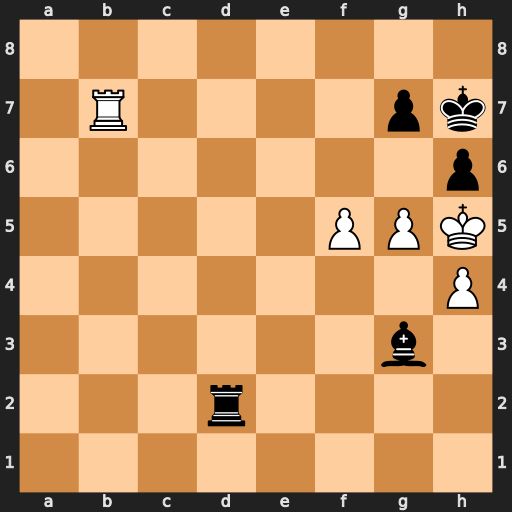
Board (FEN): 8/1R4pk/7p/5PPK/7P/6b1/3r4/8
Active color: w
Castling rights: -
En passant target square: -
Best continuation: f6 Kh8 Rxg7 Be5 Kg6 Bxf6 gxf6 Rg2+ Kf7